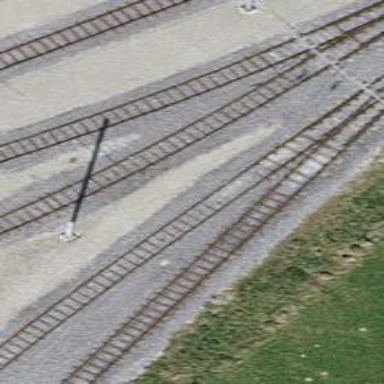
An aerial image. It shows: Narrow-gauge railway yard with electrified tracks using contact line.